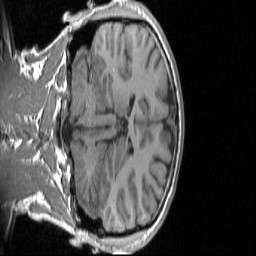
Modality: T1w
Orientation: coronal